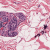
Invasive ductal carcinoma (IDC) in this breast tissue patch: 0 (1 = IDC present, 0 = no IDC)